Question: This is probably a very stupid problem, which is also probably why I can't find an answer to it.
I have a datagrid in which I add messages every once in a while during a lengthy operation, and for some reason the textblocks appear slightly a bit on the right of the left border of the datagrid, even though there is no margin on the textblock and no padding on the datagrid :

Here is my XAML :
'''
<DataGrid x:Name="dgrdMessages" HorizontalAlignment="Left" Margin="21,212,0,0" VerticalAlignment="Top" Height="202" Width="690">
<DataGrid.Columns>
<DataGridTemplateColumn Header="Message" Width="*">
<DataGridTemplateColumn.CellTemplate>
<DataTemplate>
<TextBlock Text="{Binding Message}" Width="Auto" HorizontalAlignment="Left" VerticalAlignment="Top">
<TextBlock.Style>
<Style>
<Style.Triggers>
<DataTrigger Binding="{Binding IsError}" Value="true">
<Setter Property="TextElement.Foreground" Value="Red"/>
</DataTrigger>
</Style.Triggers>
</Style>
</TextBlock.Style>
</TextBlock>
</DataTemplate>
</DataGridTemplateColumn.CellTemplate>
</DataGridTemplateColumn>
</DataGrid.Columns>
</DataGrid>
'''
Any ideas ?
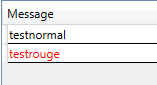
Answer: From your screenshot it does not seems the TextBlock are "slightly on the right" (they touch the left border).
Do you want to get rid of the "row selector", the small gray button on the left?
If so set HeadersVisibility="Column" in XAML.